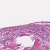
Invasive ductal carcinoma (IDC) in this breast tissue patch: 0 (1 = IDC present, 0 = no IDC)